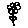
Label: flower